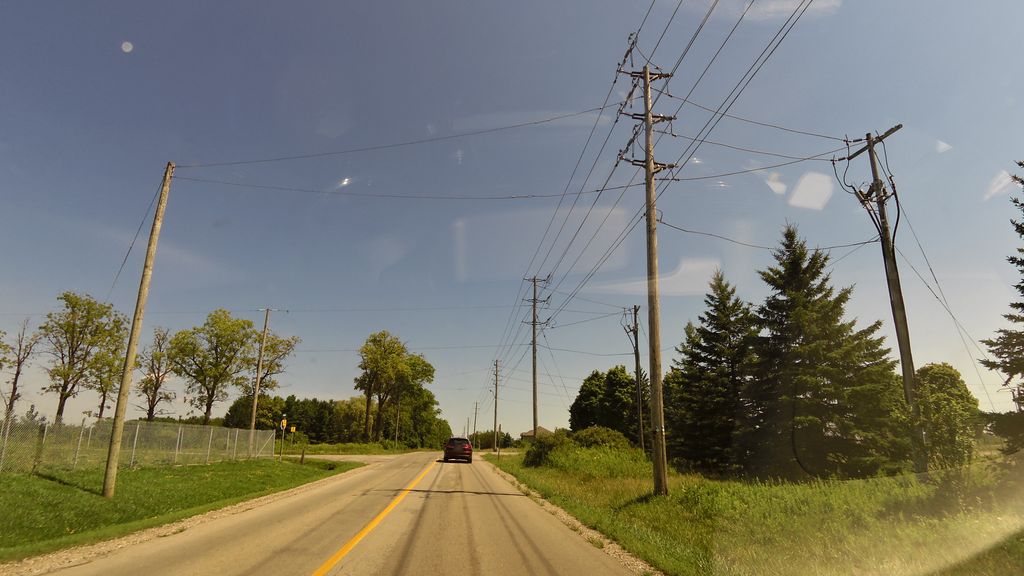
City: hamilton